A 2-D grayscale encoding of one vibration snapshot from a rotor kit is shown. Based on the visible evidence, which rotor condition applies: normal, misalignment, unbalance, looseness?
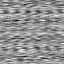
Answer: looseness